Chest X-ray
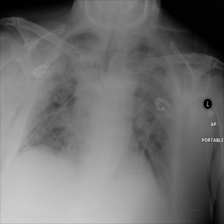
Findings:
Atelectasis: negative
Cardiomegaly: negative
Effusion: negative
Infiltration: negative
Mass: negative
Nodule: negative
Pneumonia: negative
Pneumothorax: negative
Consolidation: negative
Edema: negative
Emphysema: positive
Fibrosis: negative
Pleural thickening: negative
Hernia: negative